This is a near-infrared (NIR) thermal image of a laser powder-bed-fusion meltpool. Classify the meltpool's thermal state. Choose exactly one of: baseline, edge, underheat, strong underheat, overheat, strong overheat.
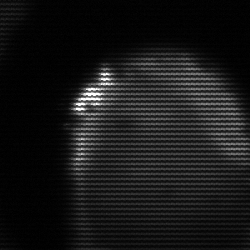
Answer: edge